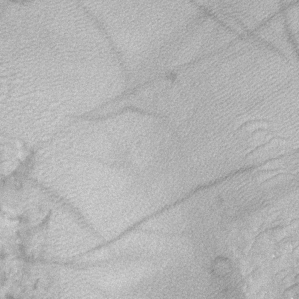
Label: frost